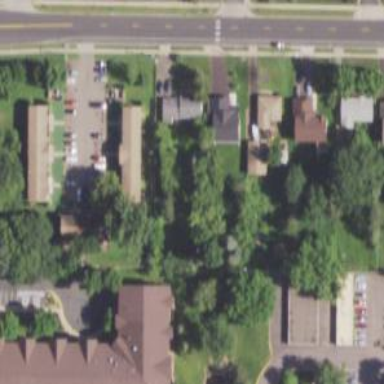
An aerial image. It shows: Residential area with townhomes.